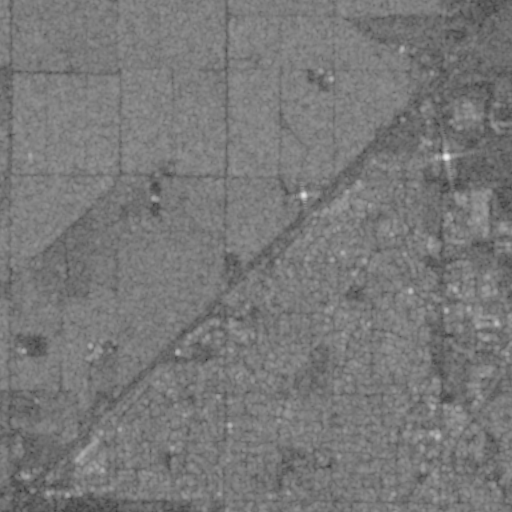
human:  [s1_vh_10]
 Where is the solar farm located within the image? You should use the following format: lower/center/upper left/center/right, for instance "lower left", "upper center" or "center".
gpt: The solar farm is located in the center right of the image.
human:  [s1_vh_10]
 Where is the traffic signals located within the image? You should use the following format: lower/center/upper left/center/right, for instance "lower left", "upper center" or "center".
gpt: The traffic signals is located in the right of the image.
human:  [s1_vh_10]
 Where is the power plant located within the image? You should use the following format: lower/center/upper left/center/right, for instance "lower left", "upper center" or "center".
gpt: There is no power plant in the image.

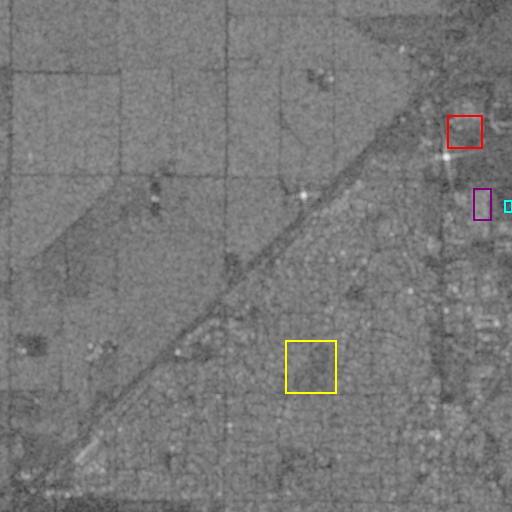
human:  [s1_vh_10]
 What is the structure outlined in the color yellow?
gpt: The structure outlined in yellow is a park.
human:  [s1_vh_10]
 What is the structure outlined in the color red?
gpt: The structure outlined in red is a parking lot.
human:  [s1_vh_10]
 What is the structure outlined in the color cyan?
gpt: The structure outlined in cyan is a solar farm.
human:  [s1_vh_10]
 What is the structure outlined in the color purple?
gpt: The structure outlined in purple is a building.
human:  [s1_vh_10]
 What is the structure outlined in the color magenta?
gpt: There is no magenta outline.